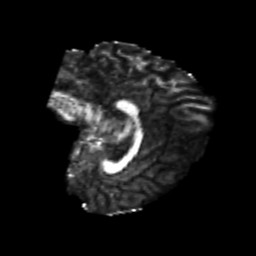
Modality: FA
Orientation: sagittal
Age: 22
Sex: female
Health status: healthy
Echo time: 0.074 s